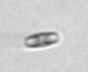
Label: pennate